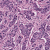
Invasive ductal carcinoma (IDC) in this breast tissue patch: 1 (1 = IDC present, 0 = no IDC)